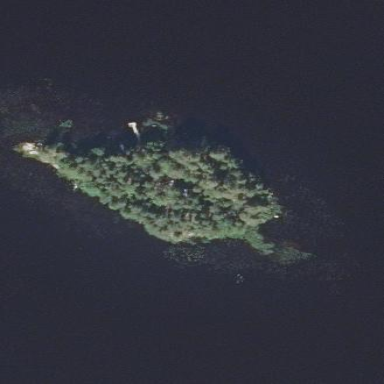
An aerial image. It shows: Islet.